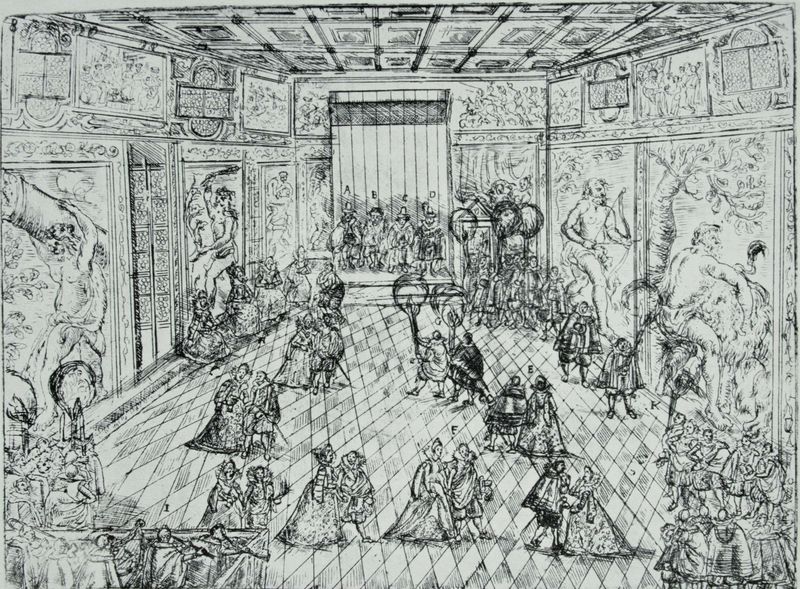
Titel: Innenansicht des Herkulessaales
Künstler: Wilhelm Peter Zimmermann
Standort: München
Institution: Staatliche Graphische Sammlung
Schlagwörter: baum, feder, gemälde, mann, rubens, weiß, frauen, menschen, äste, damen, fenster, frankreich, frau, grau, hintergrund, hüte, kariert, kleid, kleider, männer, raum, schwarz, skizze, säule, tür, vordergrund, zeichnung, zimmer, schloss, ball, fest, herren, karo, leute, mode, muster, tanz, versammlung, feier, barock, kleidung, bild, innenraum, baumstamm, zweige, gitter, boden, interieur, adel, decke, innen, bühne, musiker, tanzen, theater, renaissance, balkon, bilder, papier, bogen, perspektive, fußboden, parkett, tribüne, zuschauer, moderne, modern, grafik, klein, linien, hof, markt, besucher, saal, figuren, arches, hall, könig, men, women, ornamente, wandgemälde, wandmalerei, kerzen, floor, perspective, striche, betrachter, galerie, wände, spiel, tusche, motiv, münchen, spaziergang, zentralperspektive, schwarzweiss, radierung, stich, fliesen, buchstaben, konturen, bleistift, grauabstufungen, degen, entwurf, mythologie, tinte, karomuster, ausstellung, fries, geometrisch, rauten, wandbilder, öffnung, tanzende, sänger, residenz, fluchtpunkt, classical, gods, greek, roman, mittelalter, fresken, empfang, baldachin, umhänge, plan, adlige, kassettendecke, löwe, fresko, parade, bildergalerie, drawing, schauspieler, schütze, black and white, louvre, sketch, herkules, träger, pfeil, tänzer, akademie, roben, gallerie, europa, dekadent, party, zeichnungen, paare, kasettendecke, tuschzeichnung, tuschezeichnung, geschmückt, festsaal, ceiling, podium, ballsaal, pompös, wandbemalung, tanzenden, musikanten, gekritzel, rautenmuster, tapeten, riese, ausmalung, hofball, gobelins, tapisserien, atlanten, wandtafeln, luftballon, dance, tanzend, scenes, käscher, grüppchen, winzig, riesen, paartanz, bei hofe, ei hofe, europe, gesellschaftstaz, kostümball, liliputaner, skizzen, tentures, gastgeber, stage, tanzpaare, tiled, i, b, a, e, d, f, c, 16. jhdt, menscvhen, placy, penil, 고대, 나무, 벽화, 신화, 그리스, 많은사람, 원근법, 크레놀린, 알파벳, 커플, 전시, 관람, 문양, french party, french gathering